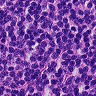
Metastatic tissue present: yes